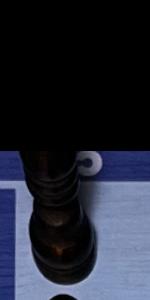
Label: Bishop_Black